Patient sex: M
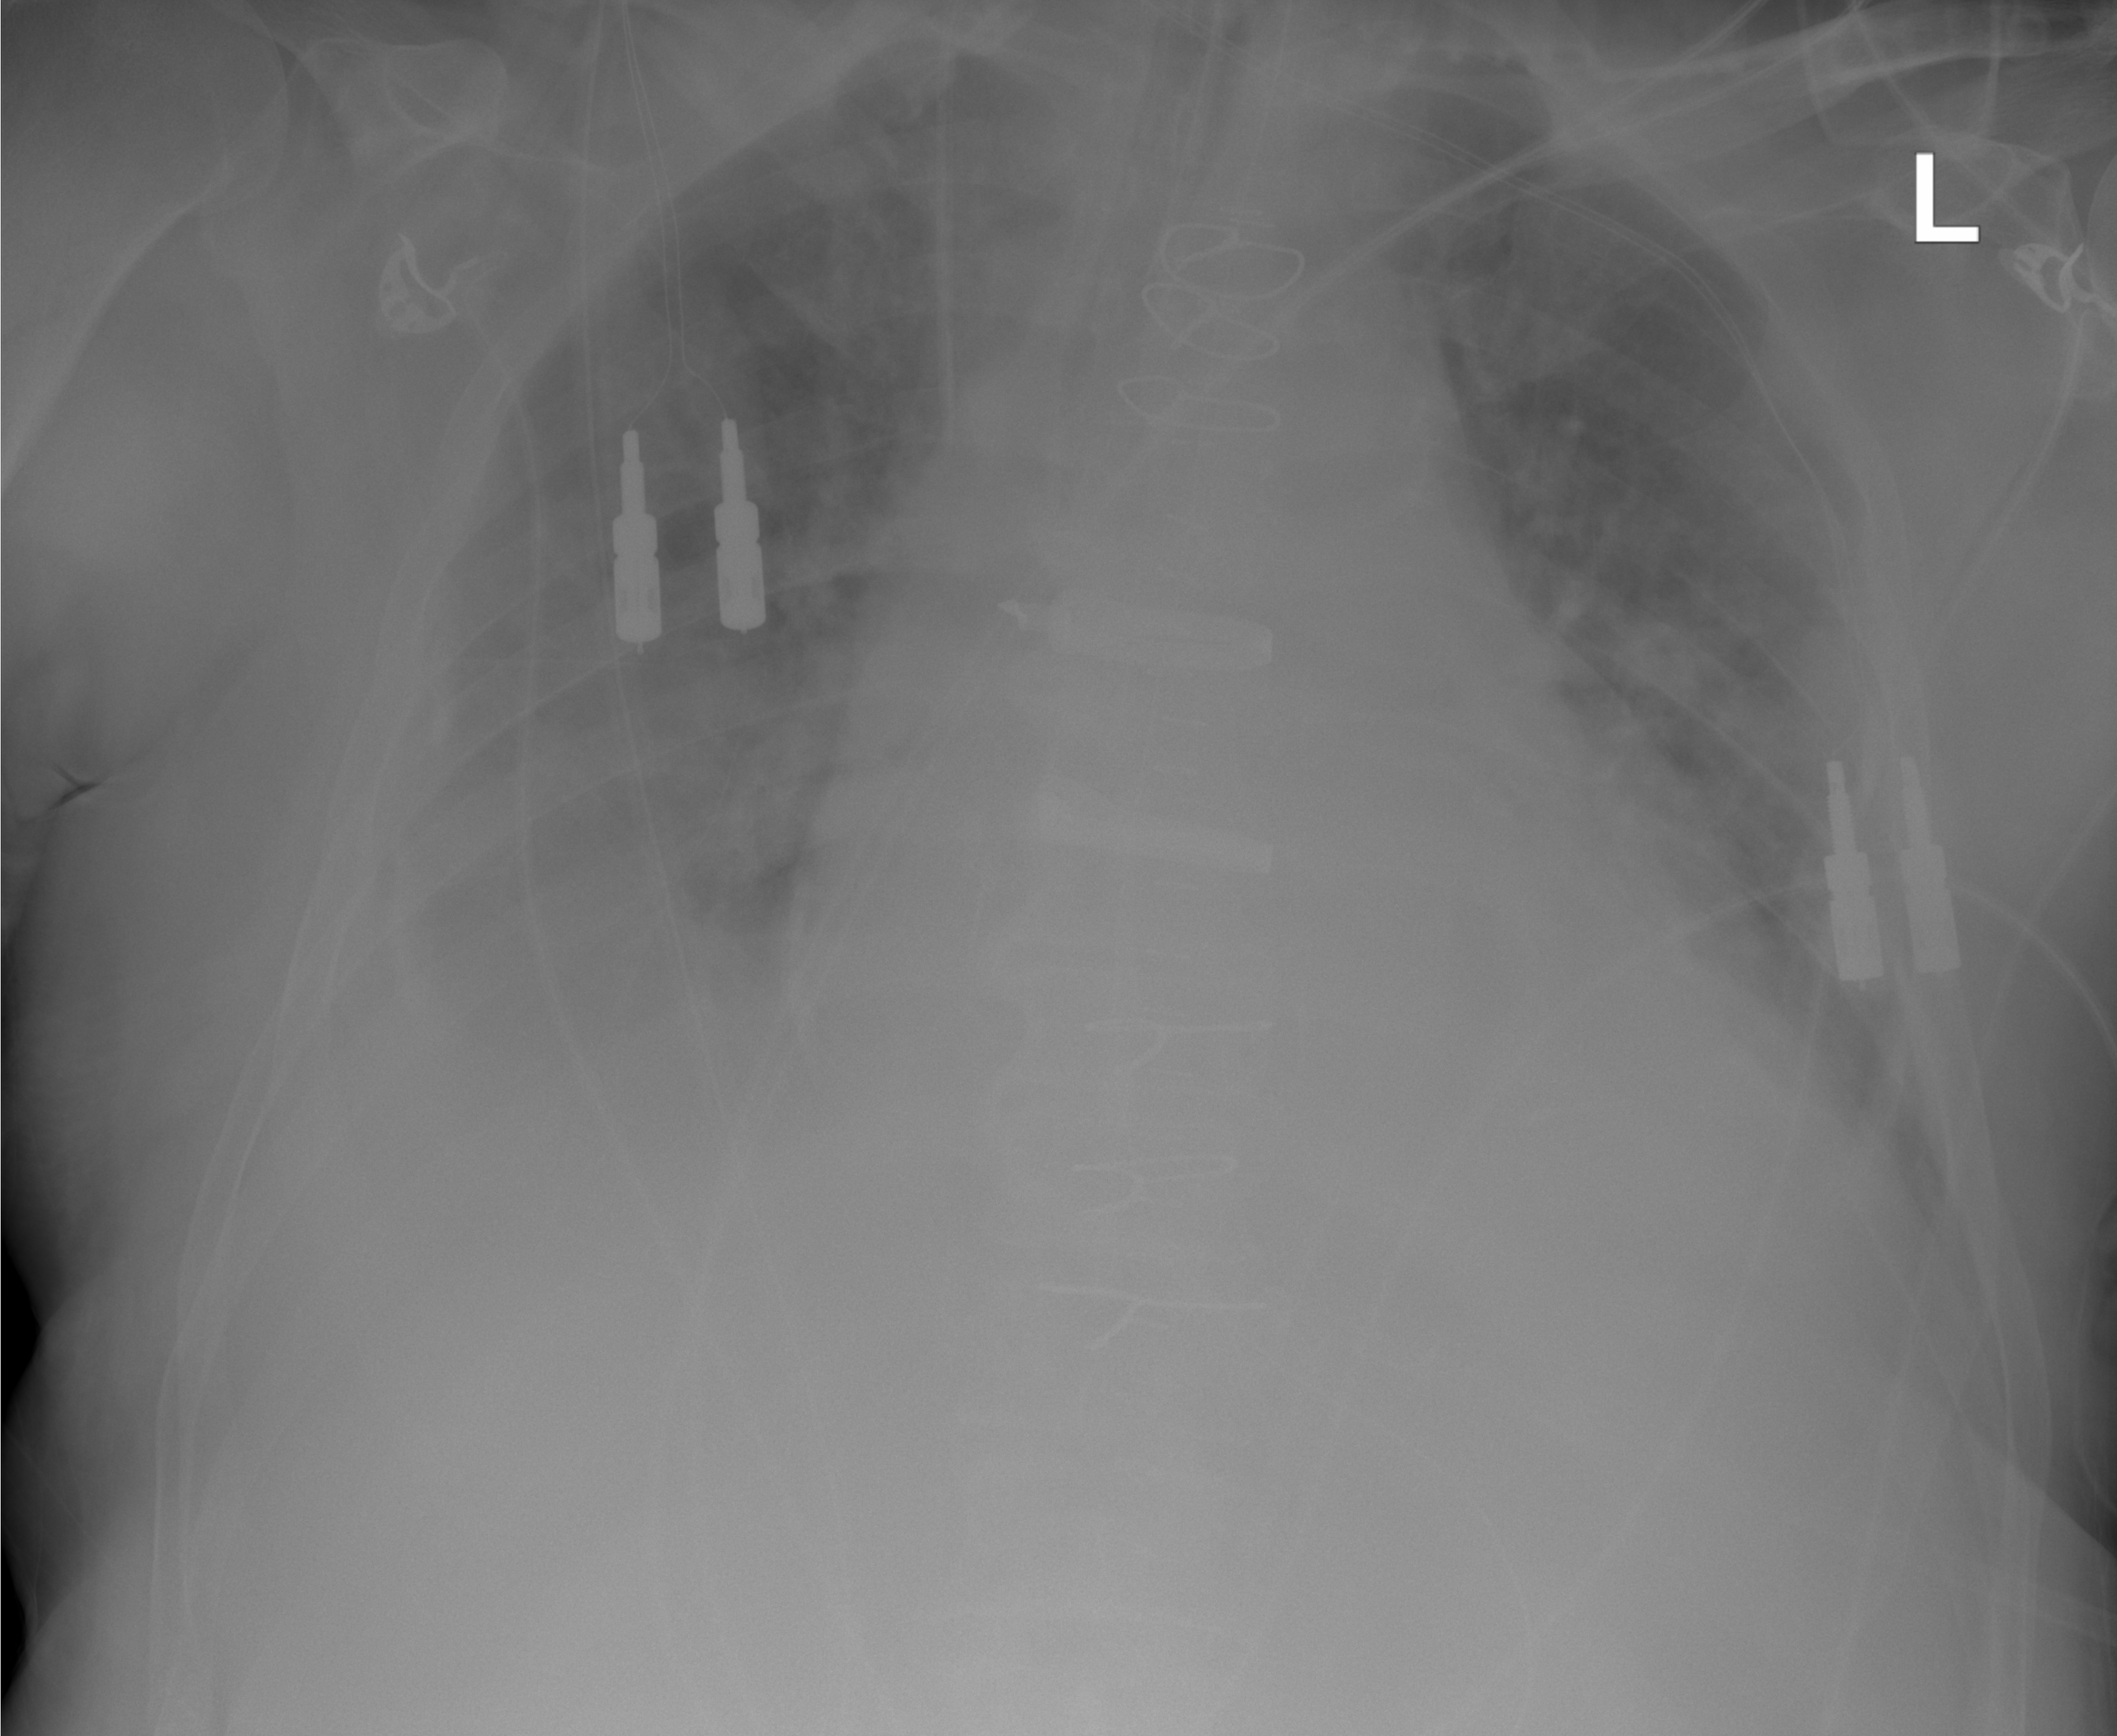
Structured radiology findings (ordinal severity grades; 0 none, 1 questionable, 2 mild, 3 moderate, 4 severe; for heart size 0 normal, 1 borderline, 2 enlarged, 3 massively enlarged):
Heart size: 3
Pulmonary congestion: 2
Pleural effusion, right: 3
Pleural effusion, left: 2
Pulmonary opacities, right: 2
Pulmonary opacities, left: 2
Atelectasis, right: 2
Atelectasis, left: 2